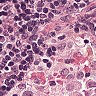
Metastatic tissue present: no